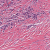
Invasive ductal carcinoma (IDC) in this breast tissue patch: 1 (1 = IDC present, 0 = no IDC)